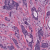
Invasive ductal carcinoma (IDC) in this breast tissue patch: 1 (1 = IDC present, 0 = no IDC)